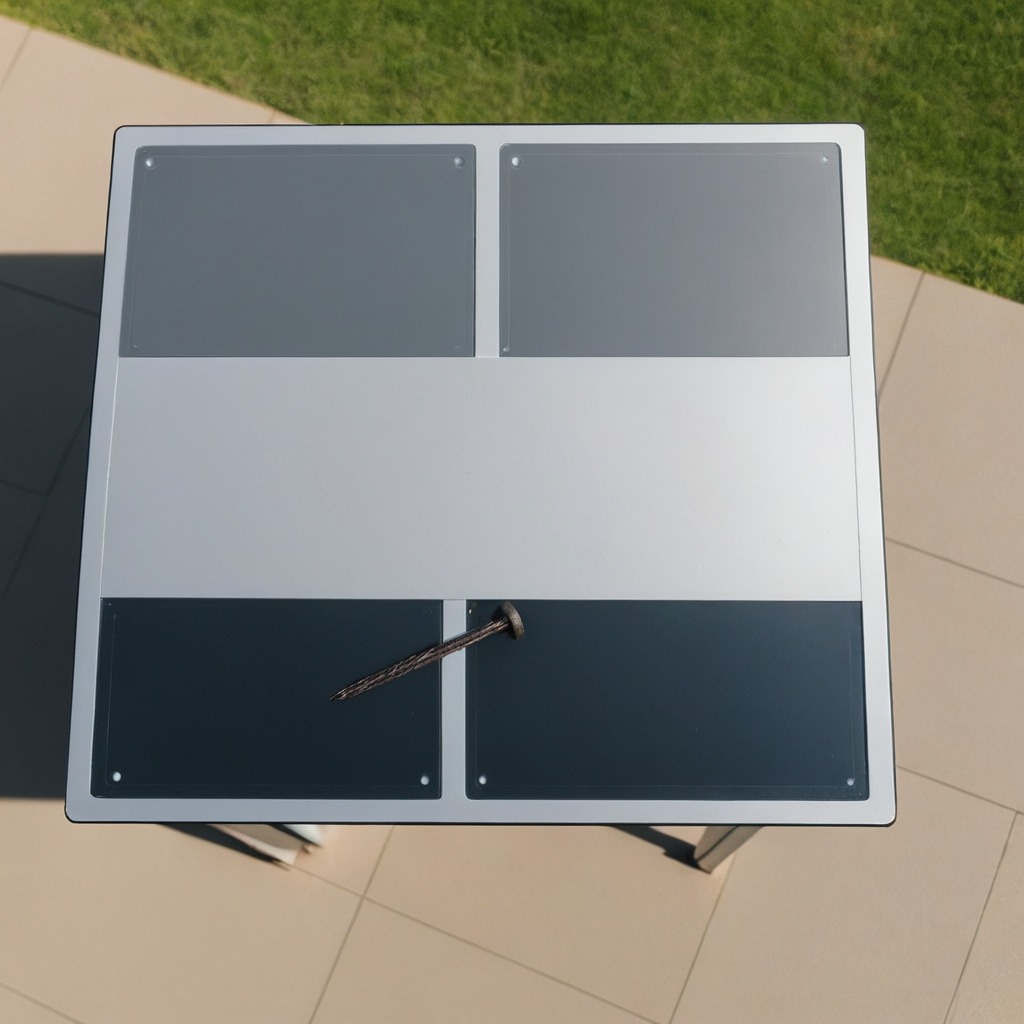
An iron nail is lying on the table.